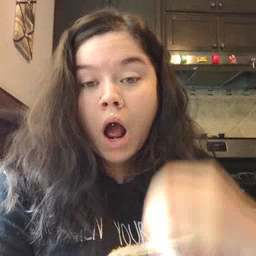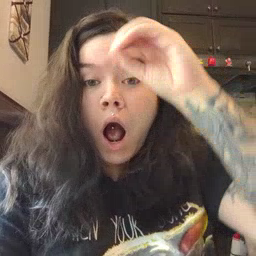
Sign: owl